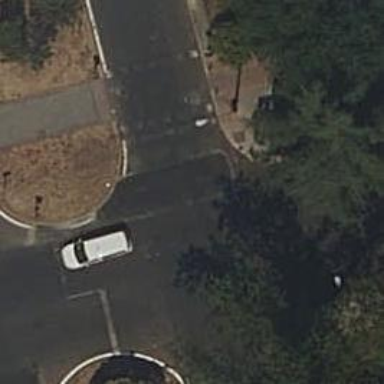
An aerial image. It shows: Road with traffic signals.